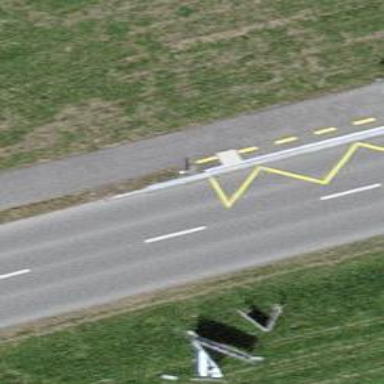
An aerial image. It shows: Platform for public transport on the road.